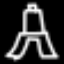
Label: The Eiffel Tower